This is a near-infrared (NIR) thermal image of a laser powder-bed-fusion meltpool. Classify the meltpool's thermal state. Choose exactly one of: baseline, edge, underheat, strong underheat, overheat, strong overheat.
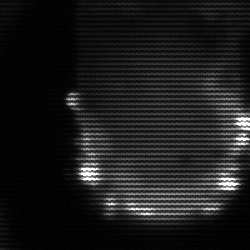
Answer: baseline